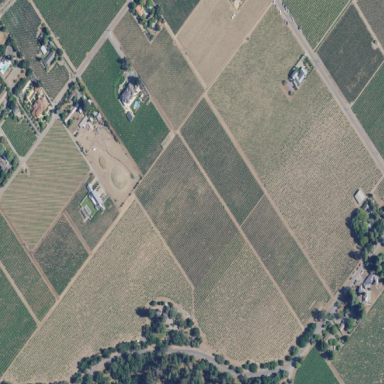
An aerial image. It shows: Vineyard with grape crops.